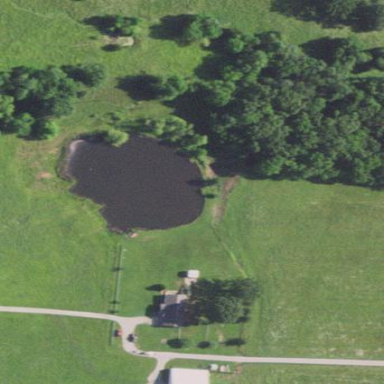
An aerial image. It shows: Serene pond surrounded by nature.